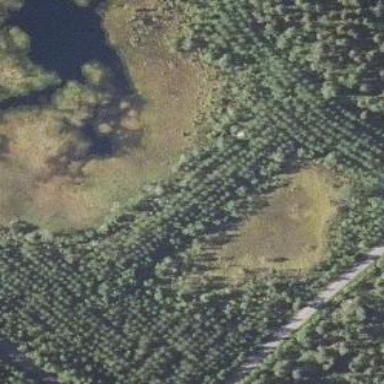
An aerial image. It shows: Bog wetland.